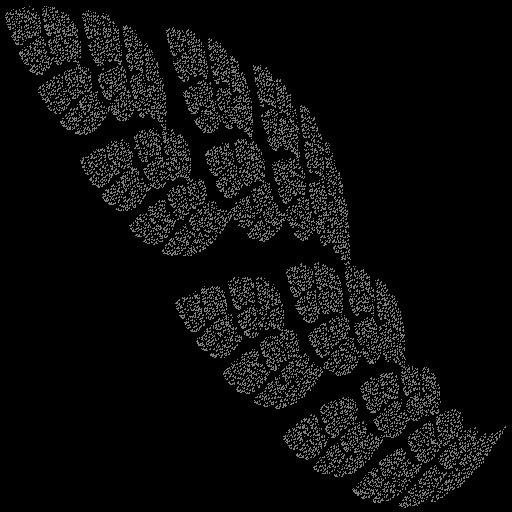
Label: shieldfern